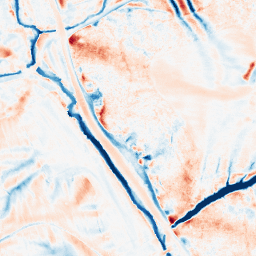
Category: edge_preserving
Decomposition family: median
Decomposition parameters: size: 21
Upsampling method: bicubic_16x
Upsampling parameters: scale: 16
Upsampling scale: 16